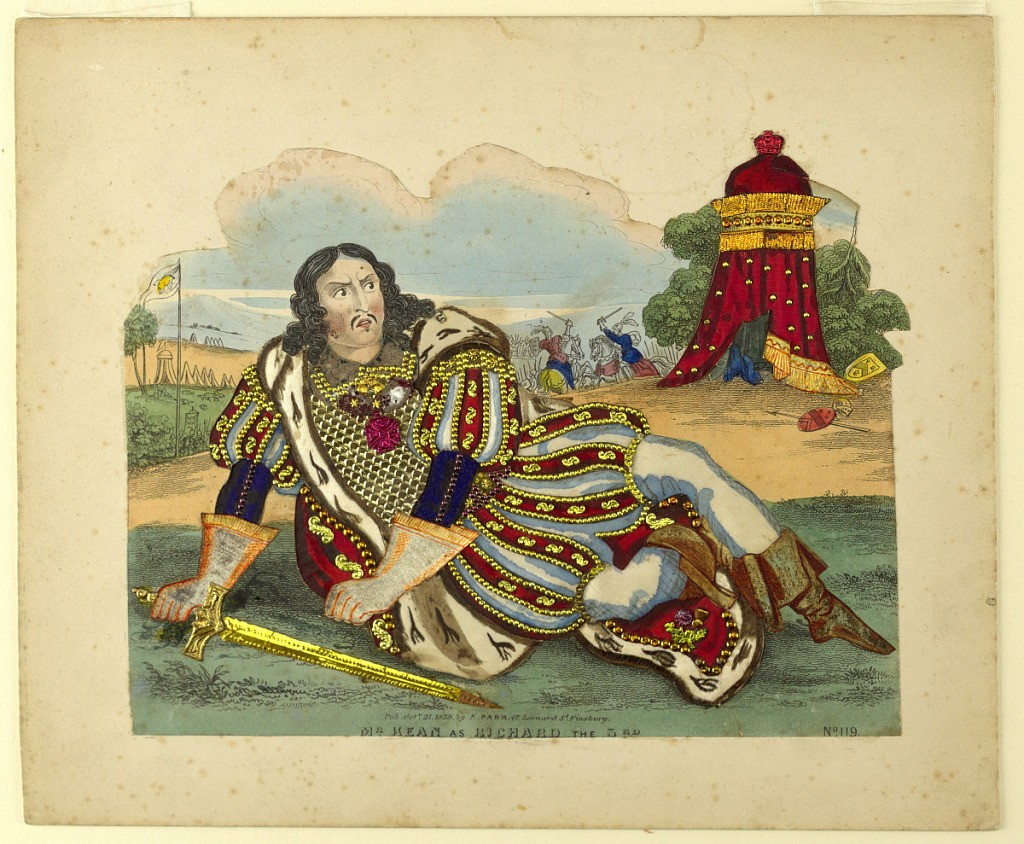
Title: Edmund Kean as Richard III
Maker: A. Park, London, England
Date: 1839
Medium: Hand-colored engraving, embossed foil, fabric on paper
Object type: Print
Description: Tinsel picture in horizontal format. Figure of actor Edmund Kean playing the character of Shakespeare's King Richard III. Dressed in elaborately decorated costume and holding a sword, he reclines on a grassy lawn in the foreground with a concerned expression. In the background, an elaborate domed tent, flags, and soldiers.